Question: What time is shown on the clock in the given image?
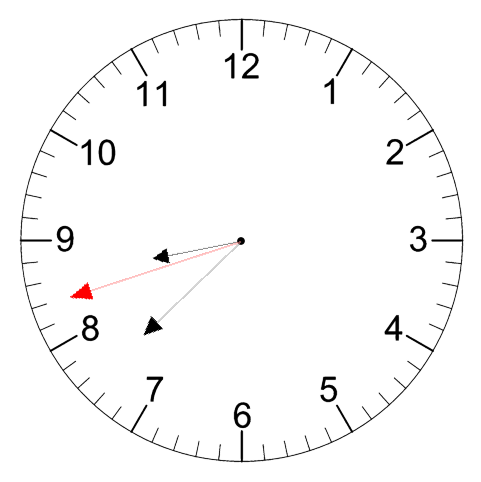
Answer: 08:37:42